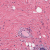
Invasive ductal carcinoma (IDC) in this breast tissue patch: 0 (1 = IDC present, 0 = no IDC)